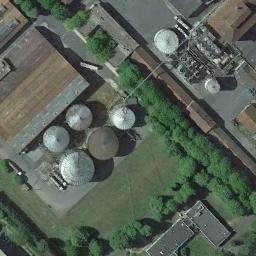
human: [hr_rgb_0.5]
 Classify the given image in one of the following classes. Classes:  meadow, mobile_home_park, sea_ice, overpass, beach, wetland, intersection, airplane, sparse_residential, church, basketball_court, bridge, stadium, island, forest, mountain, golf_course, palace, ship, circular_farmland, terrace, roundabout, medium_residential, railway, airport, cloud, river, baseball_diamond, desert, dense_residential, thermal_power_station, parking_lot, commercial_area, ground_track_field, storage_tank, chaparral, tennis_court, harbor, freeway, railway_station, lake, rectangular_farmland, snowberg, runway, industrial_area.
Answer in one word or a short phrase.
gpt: storage_tank